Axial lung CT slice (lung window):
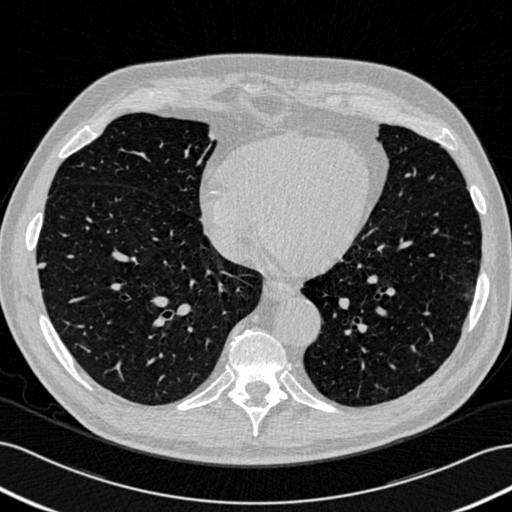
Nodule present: yes
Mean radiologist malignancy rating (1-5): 2.5